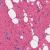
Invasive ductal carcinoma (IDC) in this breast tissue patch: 0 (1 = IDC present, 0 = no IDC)